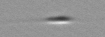
Label: Cylindrotheca_morphotype1